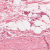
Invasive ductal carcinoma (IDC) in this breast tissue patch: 0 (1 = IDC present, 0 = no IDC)